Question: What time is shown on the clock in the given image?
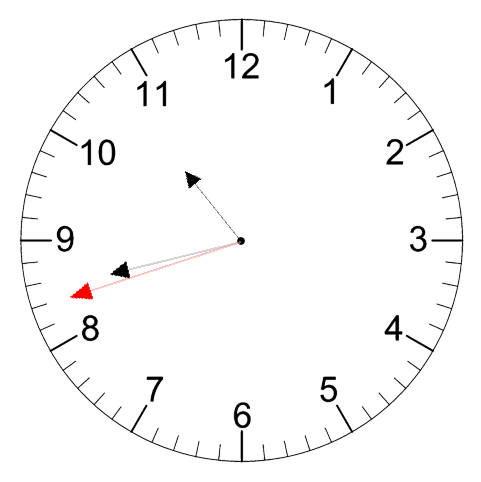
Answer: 10:42:42